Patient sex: M
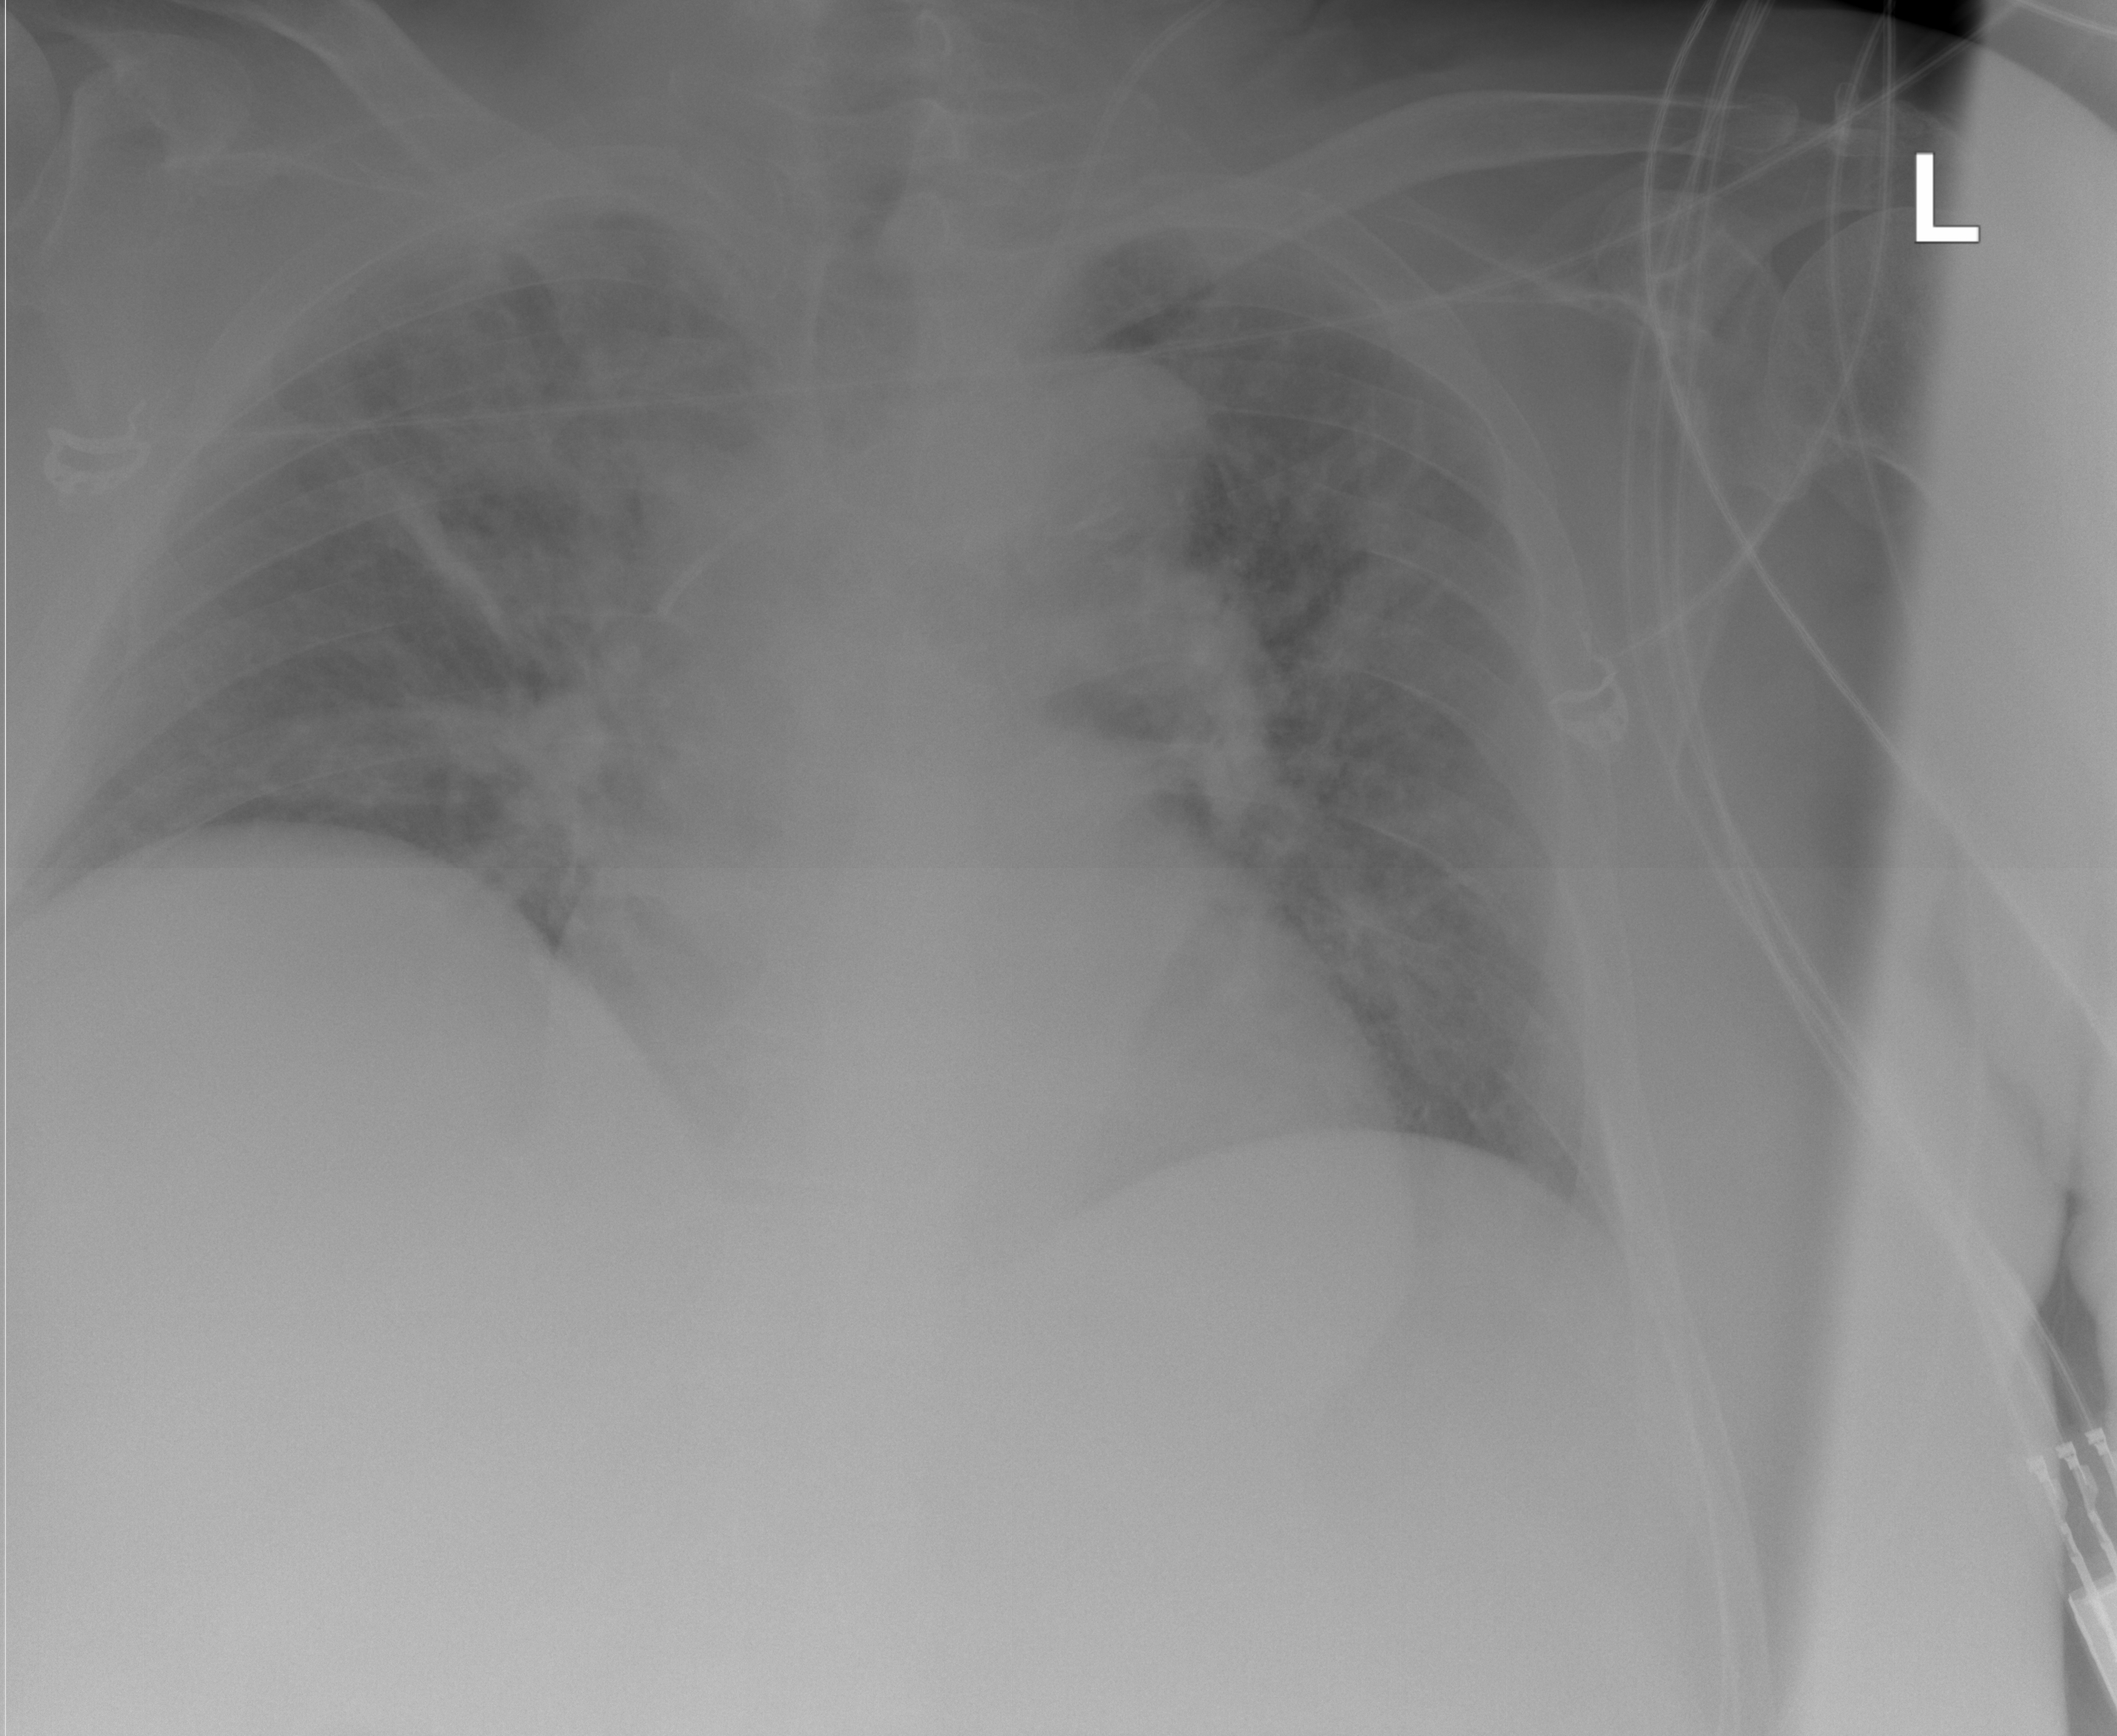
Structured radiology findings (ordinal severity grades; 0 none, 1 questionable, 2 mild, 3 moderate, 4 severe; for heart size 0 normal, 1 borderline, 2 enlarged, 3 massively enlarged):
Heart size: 2
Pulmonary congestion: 2
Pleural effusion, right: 0
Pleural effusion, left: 0
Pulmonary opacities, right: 2
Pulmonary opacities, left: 2
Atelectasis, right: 2
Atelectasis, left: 0